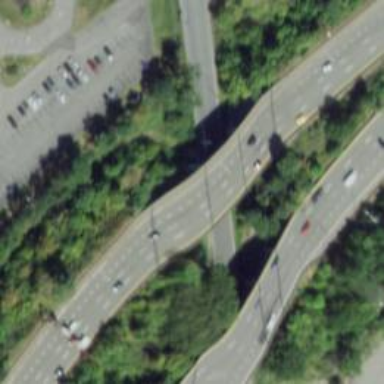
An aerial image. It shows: Urban freeway expressway bridge crossing over the motorway.